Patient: sex M, age 54
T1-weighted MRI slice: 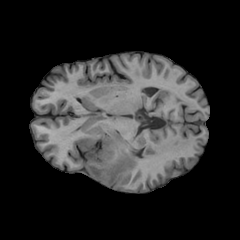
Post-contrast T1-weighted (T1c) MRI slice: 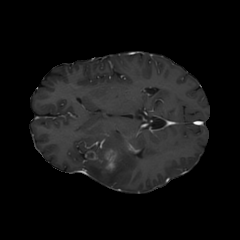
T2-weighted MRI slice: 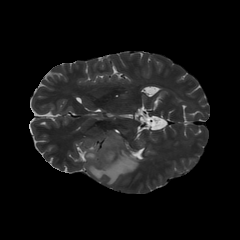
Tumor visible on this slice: yes
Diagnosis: Glioblastoma, IDH-wildtype
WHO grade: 4